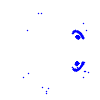
Particle: electron